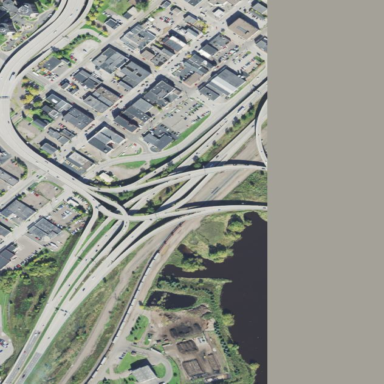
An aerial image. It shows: Junction.